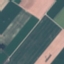
Land use / land cover: AnnualCrop